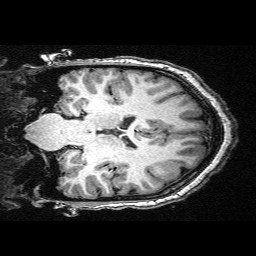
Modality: T1w
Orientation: coronal
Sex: female
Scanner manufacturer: siemens
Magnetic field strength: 3 T
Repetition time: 2.3 s
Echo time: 0.00336 s